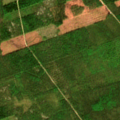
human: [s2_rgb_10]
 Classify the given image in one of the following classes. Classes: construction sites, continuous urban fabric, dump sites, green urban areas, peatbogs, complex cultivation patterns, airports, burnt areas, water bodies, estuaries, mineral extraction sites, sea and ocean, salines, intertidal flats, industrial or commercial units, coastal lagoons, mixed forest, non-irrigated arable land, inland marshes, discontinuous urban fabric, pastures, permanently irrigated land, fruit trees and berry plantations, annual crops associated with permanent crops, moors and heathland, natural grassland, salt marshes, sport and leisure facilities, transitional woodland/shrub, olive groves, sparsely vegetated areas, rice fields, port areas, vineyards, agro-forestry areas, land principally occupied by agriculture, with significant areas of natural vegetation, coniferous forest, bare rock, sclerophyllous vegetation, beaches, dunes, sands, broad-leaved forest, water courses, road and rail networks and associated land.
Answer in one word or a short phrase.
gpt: coniferous forest, mixed forest, transitional woodland/shrub